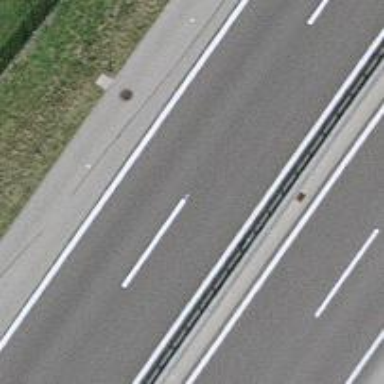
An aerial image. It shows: Motorway.